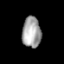
Tissue: lung
Cell type: T cells
Senescence score: 0.2272
Nuclear area (px): 565
Mean DAPI intensity: 164.094